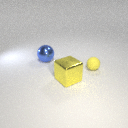
large yellow metal cube in front of large blue metal sphere